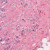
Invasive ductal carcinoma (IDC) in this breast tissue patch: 1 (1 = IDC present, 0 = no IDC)